Interaction volume radius: 10 \u00c5
Interaction volume height: 10 \u00c5
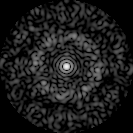
Disorder parameter: 0.8401